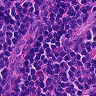
Metastatic tissue present: no